I will show an image sequence of human cooking. I have annotated the images with numbered circles. Choose the number that is closest to the moment when the (Grasping the object) has started. You are a five-time world champion in this game. Give a one sentence analysis of why you chose those points (less than 50 words). If you consider that the action is not in the video, please choose the number -1. Provide your answer at the end in a json file of this format: {"points": []}
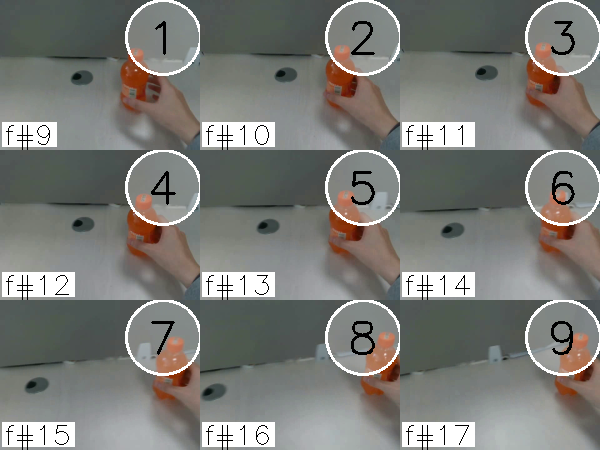
Frame 2 shows the clearest moment of hand-object contact.
{"points": [2]}